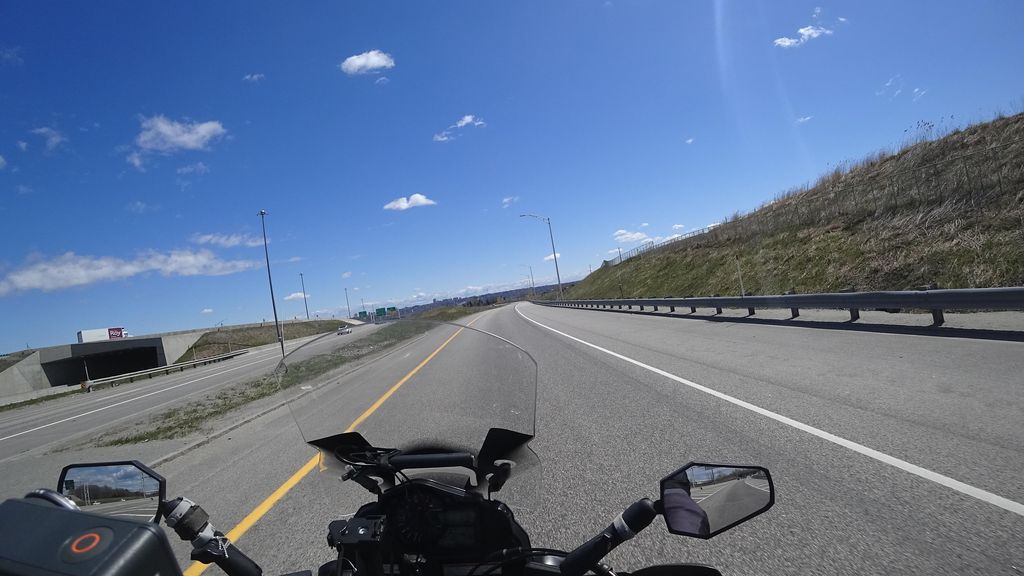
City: quebec_city